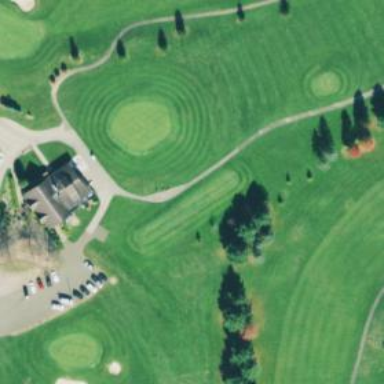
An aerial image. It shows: Golf rough area.